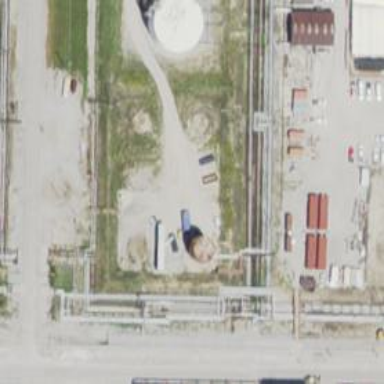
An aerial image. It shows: Storage tank that is man-made.